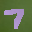
Label: 7